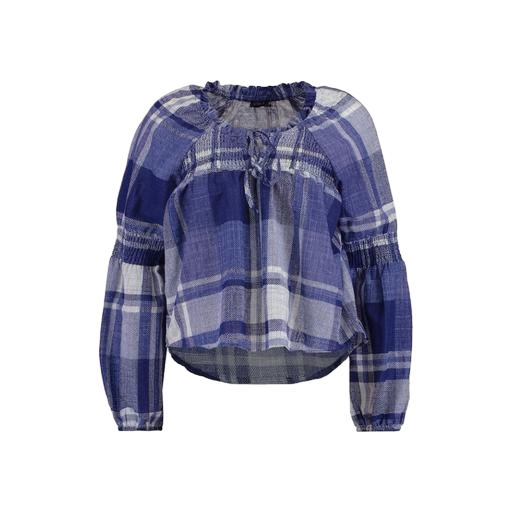
blue plaid tie-front top, blue plaid blouse, blue plaid hi-lo blouse, white background